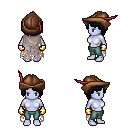
a pixel art fantasy rpg character, female body template, dark elf, purple skin, gray tattered cape, teal pants, raven pageboy hairstyle, leather cap, gold gloves, four views (front, back, left, right), 2x2 character sprite sheet, small pixel art, hard edges, no anti-aliasing